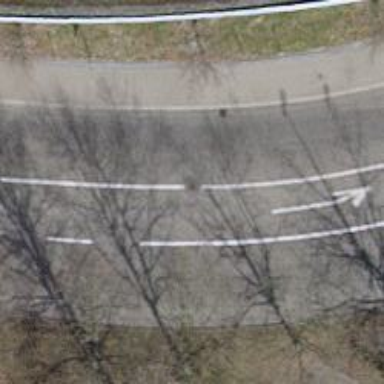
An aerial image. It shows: Secondary road with asphalt surface and sidewalks on both sides.